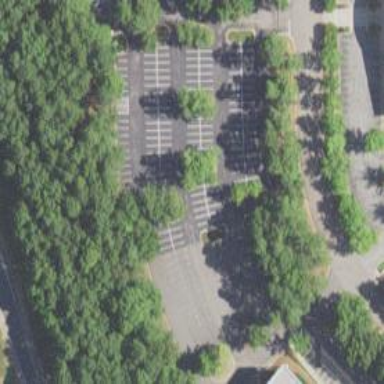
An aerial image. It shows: Parking area with asphalt surface.